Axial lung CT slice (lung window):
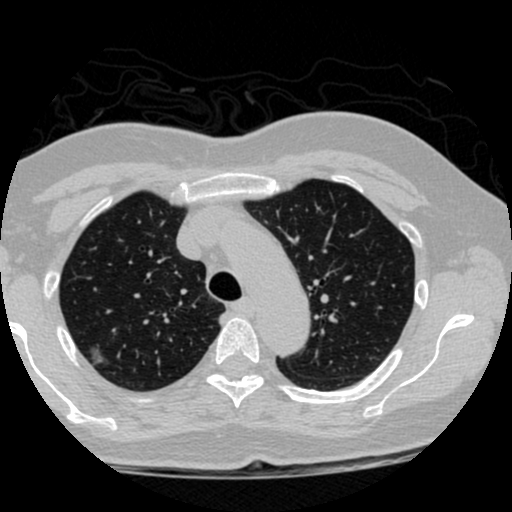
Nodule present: yes
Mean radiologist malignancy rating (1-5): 3.333